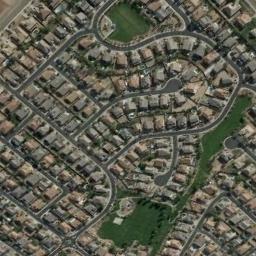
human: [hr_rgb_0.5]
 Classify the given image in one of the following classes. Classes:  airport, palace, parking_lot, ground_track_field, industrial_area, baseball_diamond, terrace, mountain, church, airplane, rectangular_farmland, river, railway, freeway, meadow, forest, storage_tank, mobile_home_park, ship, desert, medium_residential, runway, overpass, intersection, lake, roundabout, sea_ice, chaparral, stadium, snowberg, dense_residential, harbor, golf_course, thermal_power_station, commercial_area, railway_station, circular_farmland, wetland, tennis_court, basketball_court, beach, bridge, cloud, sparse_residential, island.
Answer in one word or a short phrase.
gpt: dense_residential